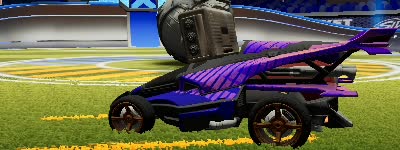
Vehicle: aftershock